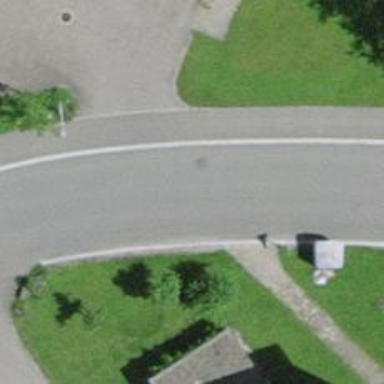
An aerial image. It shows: Residential road with separate sidewalk.